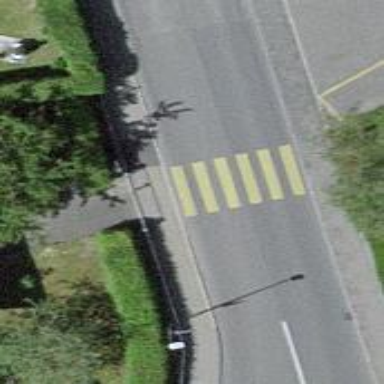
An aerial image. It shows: Uncontrolled road crossing.